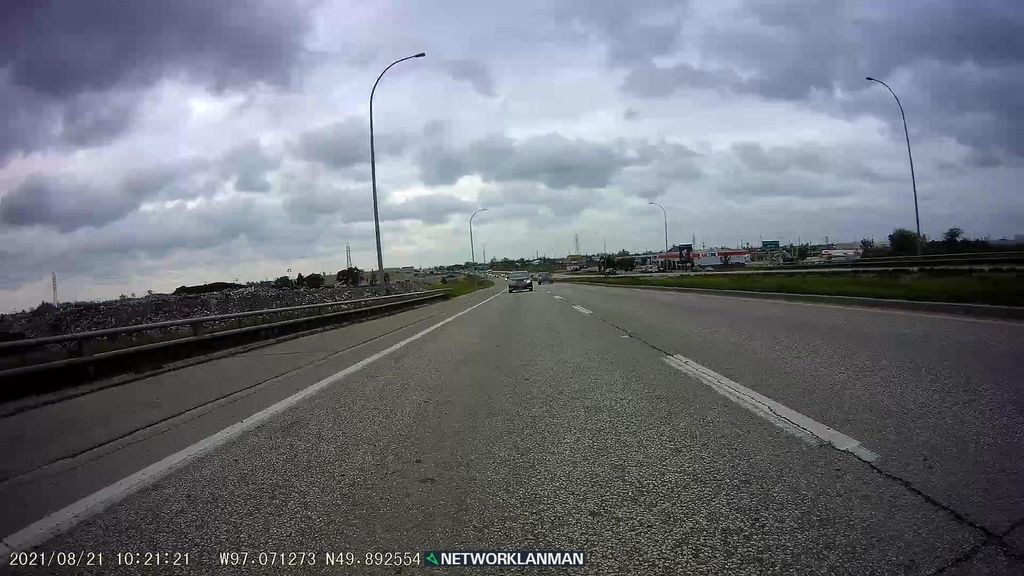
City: winnipeg